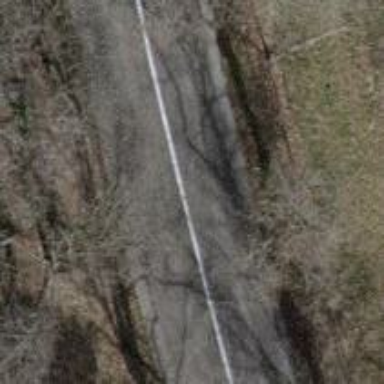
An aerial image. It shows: Secondary road with asphalt surface.